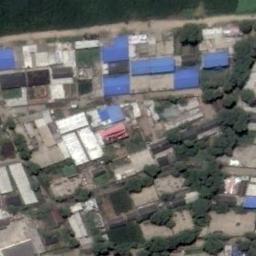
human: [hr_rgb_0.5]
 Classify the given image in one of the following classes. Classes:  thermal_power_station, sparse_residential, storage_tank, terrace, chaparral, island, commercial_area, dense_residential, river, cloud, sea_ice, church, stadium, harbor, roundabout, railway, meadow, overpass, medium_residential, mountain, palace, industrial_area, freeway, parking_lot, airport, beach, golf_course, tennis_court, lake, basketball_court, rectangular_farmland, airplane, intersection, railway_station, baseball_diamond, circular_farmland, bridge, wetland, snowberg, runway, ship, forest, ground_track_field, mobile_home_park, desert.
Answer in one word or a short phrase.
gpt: industrial_area